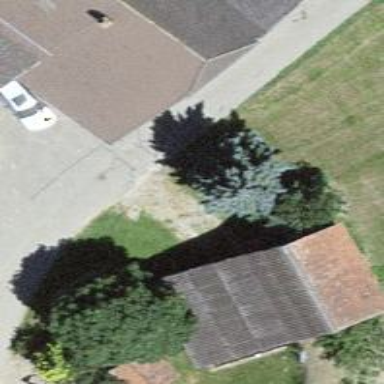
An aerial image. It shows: Barn.